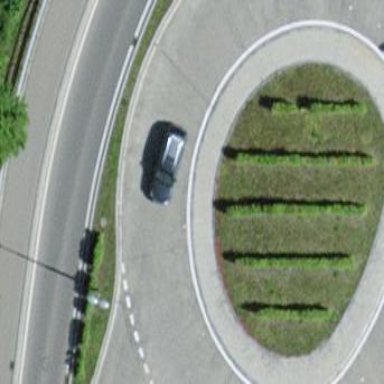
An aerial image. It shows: Concrete roundabout on primary highway.